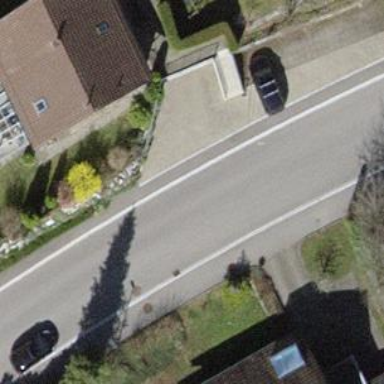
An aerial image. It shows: Residential road with asphalt surface and sidewalks on both sides.